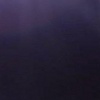
Label: space